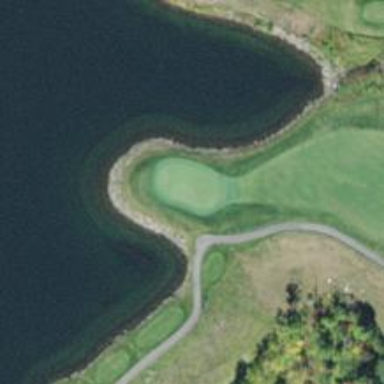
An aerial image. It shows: View of golf hole.